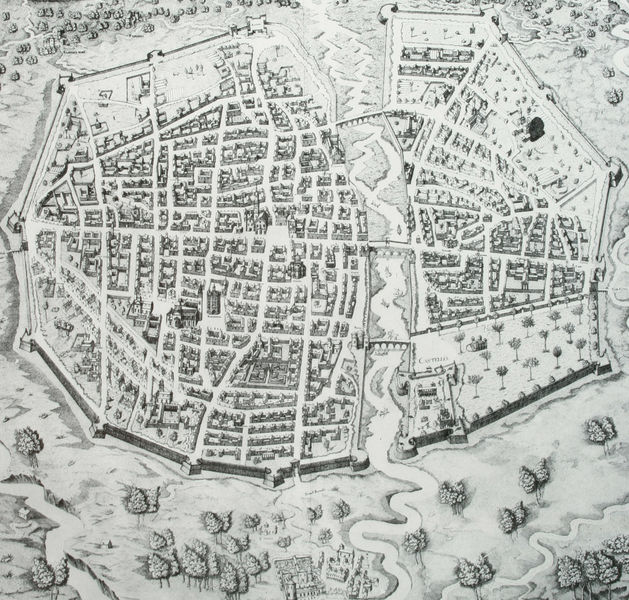
Titel: Parma, Stadtansicht, ca. 1570
Standort: Parma
Institution: Museo Nazionale delle Antichità
Schlagwörter: baum, blätter, laub, weiß, bäume, fluss, landschaft, stadt, grau, schwarz, skizze, zeichnung, gebäude, haus, weg, architektur, häuser, brücke, kirche, wald, turm, garten, perspektive, dorf, mauer, grafik, graphik, linien, platz, vogelperspektive, tor, aufsicht, kirchen, stadtansicht, straßen, burg, türme, festung, druck, stich, schwarzweiß, bleistift, entwurf, tore, karte, antik, mittelalter, florenz, stadtmauer, marktplatz, plan, landkarte, kupferstich, römisch, brücken, flüsse, grundriss, vorstadt, wall, plätze, stadtplan, köln, wachturm, viertel, überblick, zeichnunh, stadtgraben, stadtanlage, stadttore, germanisch, anlgae, töre, barock, zentrum, schlängelt, kirchne, vogelperspektieve, stadtore